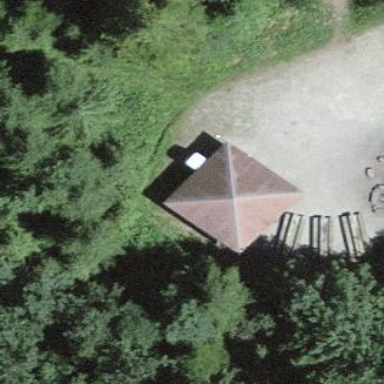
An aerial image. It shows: Cabin.